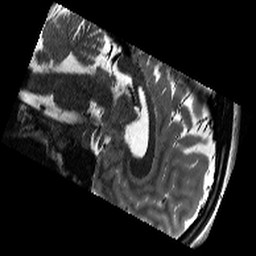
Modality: T2w
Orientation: sagittal
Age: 19
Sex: male
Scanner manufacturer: siemens
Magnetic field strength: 3 T
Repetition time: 11.39 s
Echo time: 0.09 s